Question: Using plain old HTML, how can I achieve a layout like this?

I've got 10-50 dynamic elements in an array, and I need to display them as shown.
If I just add all them to a container div, it goes left to right.
If each element is a div, they stack top to bottom, but never wrap to the next column.
How is this typically achieved using plain old HTML? I need this to work dynamically, e.g. if there maybe only be 2 items, or 50; I can't hard-code 3 <ul> lists.
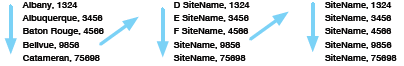
Answer: '''
<!DOCTYPE html>
<html>
<head><title>Test</title>
<style type="text/css">
.flow ul {
float: left;
}
.flow li {
list-style: none;
}
</style>
</head>
<body>
<div class="flow">
<ul>
<li>Albany, 1324</li>
<li>Albuquerque, 3456</li>
<li>Baton Rouge, 4566</li>
<li>Bellvue, 9856</li>
<li>Catameran, 75696</li>
</ul>
<ul>
<li>D SiteName, 1324</li>
<li>E SiteName, 3456</li>
<li>F SiteName, 4566</li>
<li>SiteName, 9856</li>
<li>SiteName, 75696</li>
</ul>
<ul>
<li>SiteName, 1324</li>
<li>SiteName, 3456</li>
<li>SiteName, 4566</li>
<li>SiteName, 9856</li>
<li>SiteName, 75696</li>
</ul>
</div>
</body>
</html>
'''
Or if you mean something without CSS when you say, "plain old HTML", you might want something like this but this is perhaps not something you want because it doesn't use the '<div>' element.
'''
<!DOCTYPE html>
<html>
<head><title>Test</title>
<body>
<table>
<tr>
<td>
<ul>
<li>Albany, 1324</li>
<li>Albuquerque, 3456</li>
<li>Baton Rouge, 4566</li>
<li>Bellvue, 9856</li>
<li>Catameran, 75696</li>
</ul>
</td>
<td>
<ul>
<li>D SiteName, 1324</li>
<li>E SiteName, 3456</li>
<li>F SiteName, 4566</li>
<li>SiteName, 9856</li>
<li>SiteName, 75696</li>
</ul>
</td>
<td>
<ul>
<li>SiteName, 1324</li>
<li>SiteName, 3456</li>
<li>SiteName, 4566</li>
<li>SiteName, 9856</li>
<li>SiteName, 75696</li>
</ul>
</td>
</tr>
</table>
</body>
</html>
'''
You might also want to use lines terminated with '<br>' elements intead of '<ul>' and '<li>' elements depending on what you need.